Question: I have a list of points and I'd like to plot them and connect them with stair steps, like the following screenshot.
'''
df <- read.table('out.dat')
df <- df[df$V1>0,]
st <- stats.bin(x=df$V1, y=df$V2, N=100)
df2 <- as.data.frame(st$stats["mean",])
names(df2) <- c('mean.energy')
plot(df2$mean.energy, type="s",
xlab="Off-axis distance (mm)", ylab="Mean Energy (MeV)")
'''
How could I achieve the same with ggplot2 ?

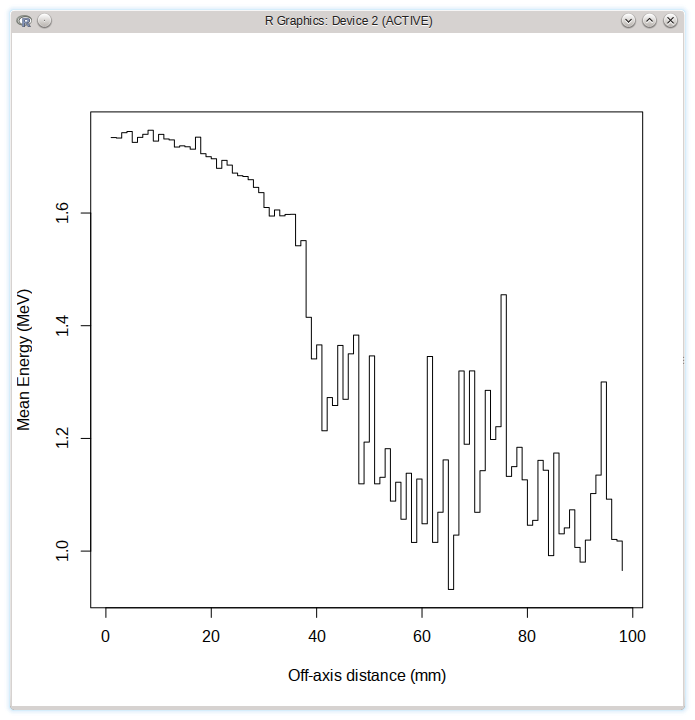
Answer: This works with qplot():
'''
qplot(seq_along(df2$mean.energy), df2$mean.energy, geom="step")
'''
The same with the ggplot() syntax:
'''
ggplot(df2) +
geom_step(aes(x=seq_along(df2$mean.energy), y=df2$mean.energy)) +
xlab("Off-axis distance (mm)") +
ylab("Mean Energy (MeV)") + theme_bw()
'''